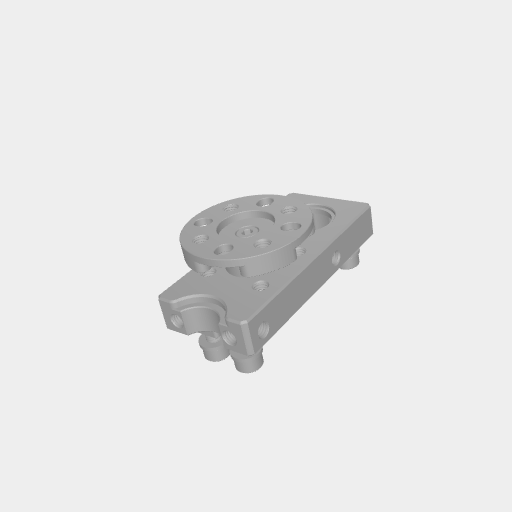
Part: CompactServoBlock27W